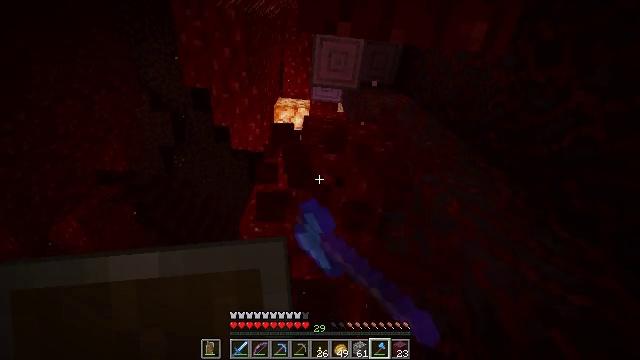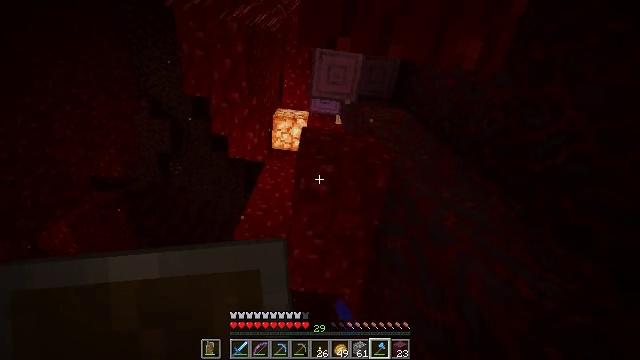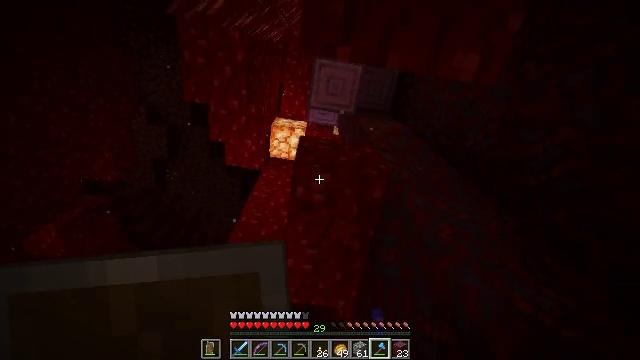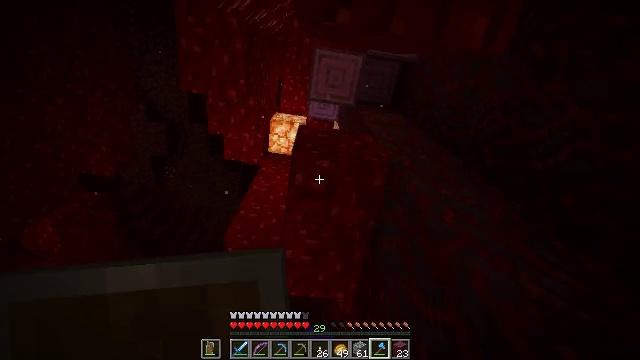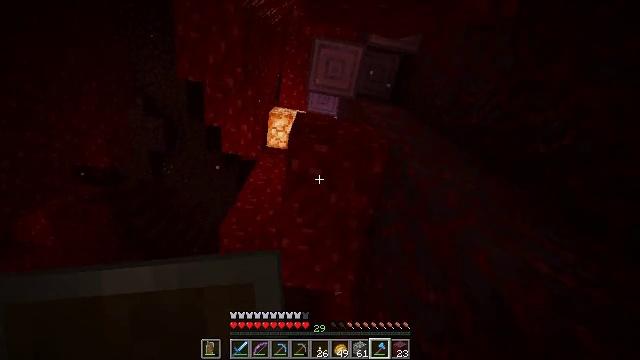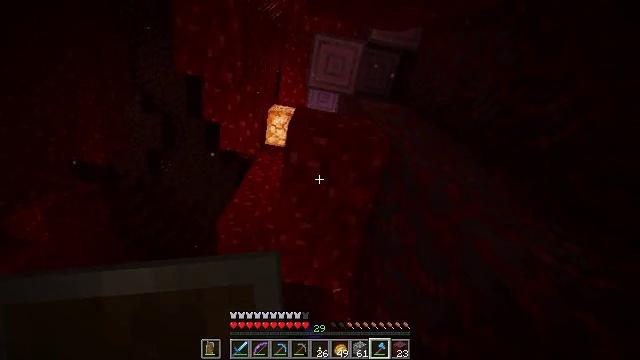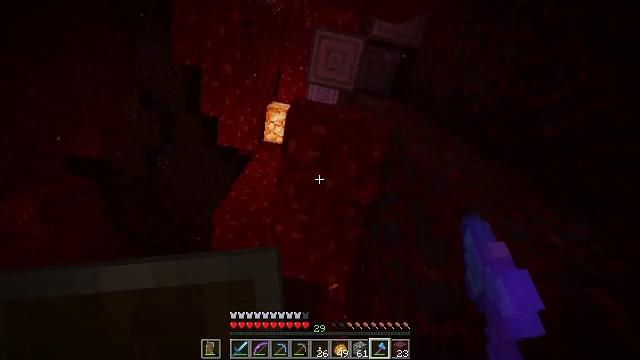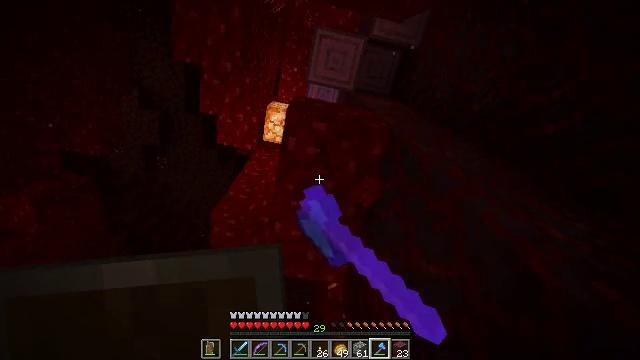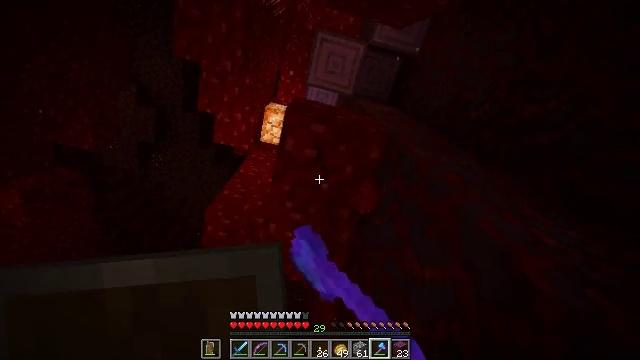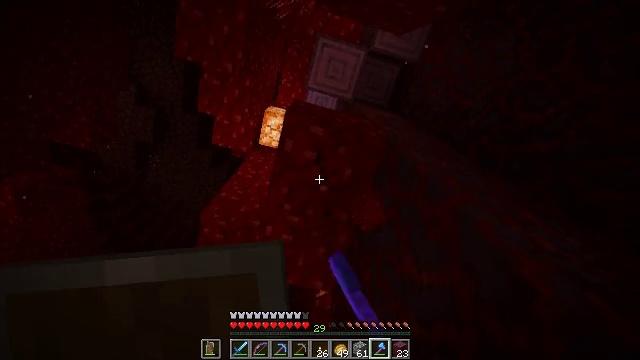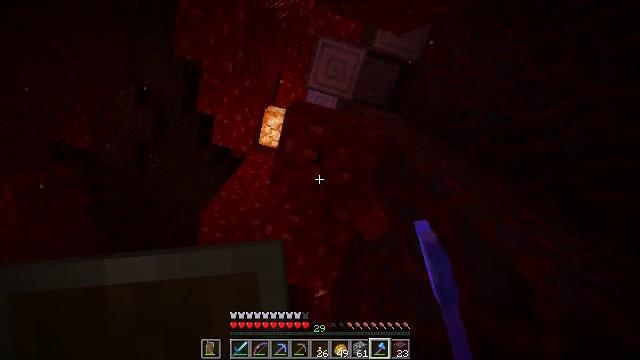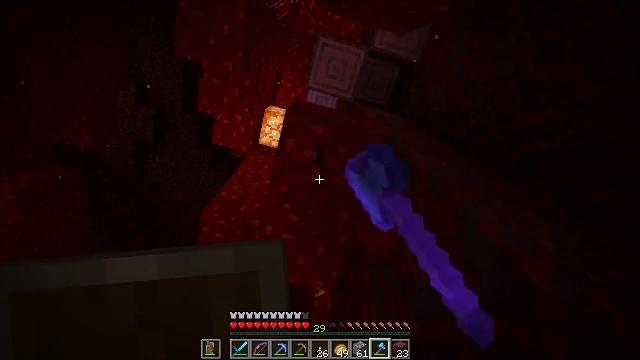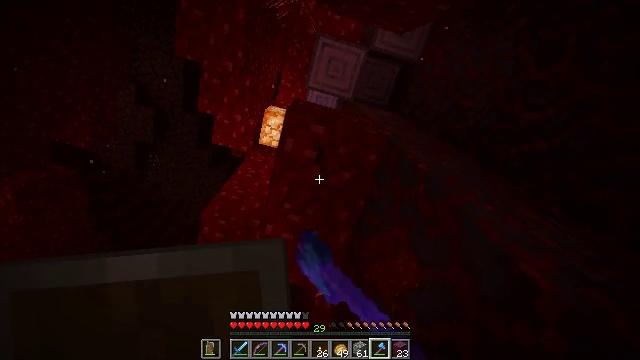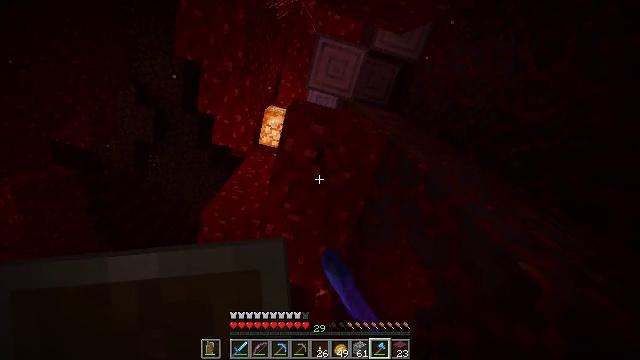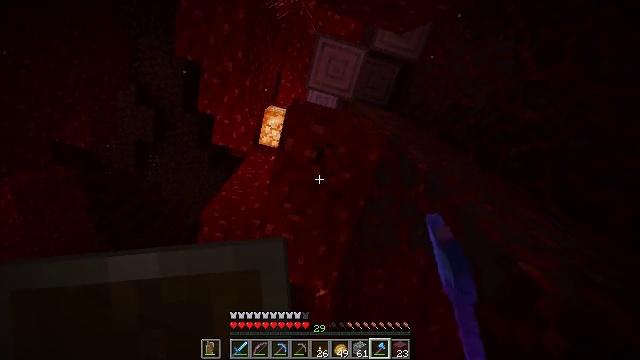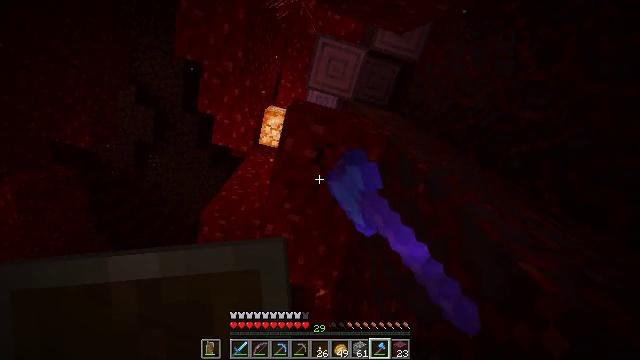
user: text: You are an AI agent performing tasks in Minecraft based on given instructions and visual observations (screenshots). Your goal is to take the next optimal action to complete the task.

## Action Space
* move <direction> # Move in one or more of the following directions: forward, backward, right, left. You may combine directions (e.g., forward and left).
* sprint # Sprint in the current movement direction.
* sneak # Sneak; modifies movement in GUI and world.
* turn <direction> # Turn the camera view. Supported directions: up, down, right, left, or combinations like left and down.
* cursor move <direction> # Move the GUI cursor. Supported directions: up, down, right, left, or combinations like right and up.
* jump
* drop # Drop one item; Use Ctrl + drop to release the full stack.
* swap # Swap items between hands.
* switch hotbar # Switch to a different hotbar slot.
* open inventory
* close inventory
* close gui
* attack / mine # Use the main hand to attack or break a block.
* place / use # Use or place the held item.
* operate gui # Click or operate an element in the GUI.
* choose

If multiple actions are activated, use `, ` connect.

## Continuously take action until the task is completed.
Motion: motion action
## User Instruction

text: Break the nether wart block with a tool.
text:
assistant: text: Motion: turn right and up, attack / mine
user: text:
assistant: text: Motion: move forward, turn right and up, attack / mine
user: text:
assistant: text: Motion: move forward, attack / mine
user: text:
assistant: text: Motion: move forward, attack / mine
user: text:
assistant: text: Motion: attack / mine
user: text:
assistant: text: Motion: turn right, attack / mine
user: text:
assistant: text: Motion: attack / mine
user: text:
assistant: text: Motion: turn right, attack / mine
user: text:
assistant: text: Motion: turn right and up, attack / mine
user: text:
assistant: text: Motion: attack / mine
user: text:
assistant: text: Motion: attack / mine
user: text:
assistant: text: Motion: attack / mine
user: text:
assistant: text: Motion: attack / mine
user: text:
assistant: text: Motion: attack / mine
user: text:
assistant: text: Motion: attack / mine
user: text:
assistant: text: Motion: attack / mine
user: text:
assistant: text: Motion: attack / mine
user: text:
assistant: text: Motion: attack / mine
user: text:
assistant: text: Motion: attack / mine
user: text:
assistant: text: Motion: attack / mine
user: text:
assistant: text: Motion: attack / mine
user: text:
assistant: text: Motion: attack / mine
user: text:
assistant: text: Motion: attack / mine
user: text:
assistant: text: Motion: attack / mine
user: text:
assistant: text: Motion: attack / mine
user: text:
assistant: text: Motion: attack / mine
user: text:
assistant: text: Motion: attack / mine
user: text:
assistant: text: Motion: attack / mine
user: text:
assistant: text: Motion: attack / mine
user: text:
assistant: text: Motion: attack / mine